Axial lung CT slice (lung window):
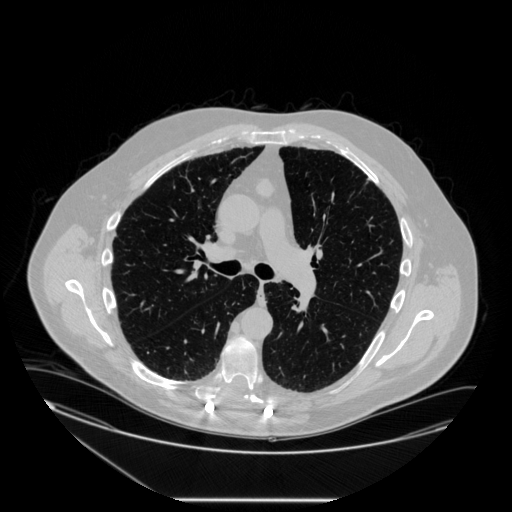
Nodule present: no